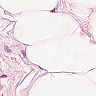
Metastatic tissue present: yes